Field crop: maize
Growth stage: 2
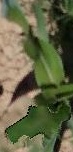
Species: maize